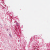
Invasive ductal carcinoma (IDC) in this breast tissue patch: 0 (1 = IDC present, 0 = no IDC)